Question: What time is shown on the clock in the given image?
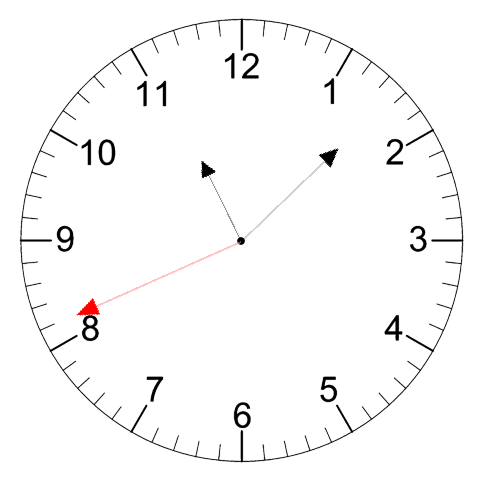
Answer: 11:07:41